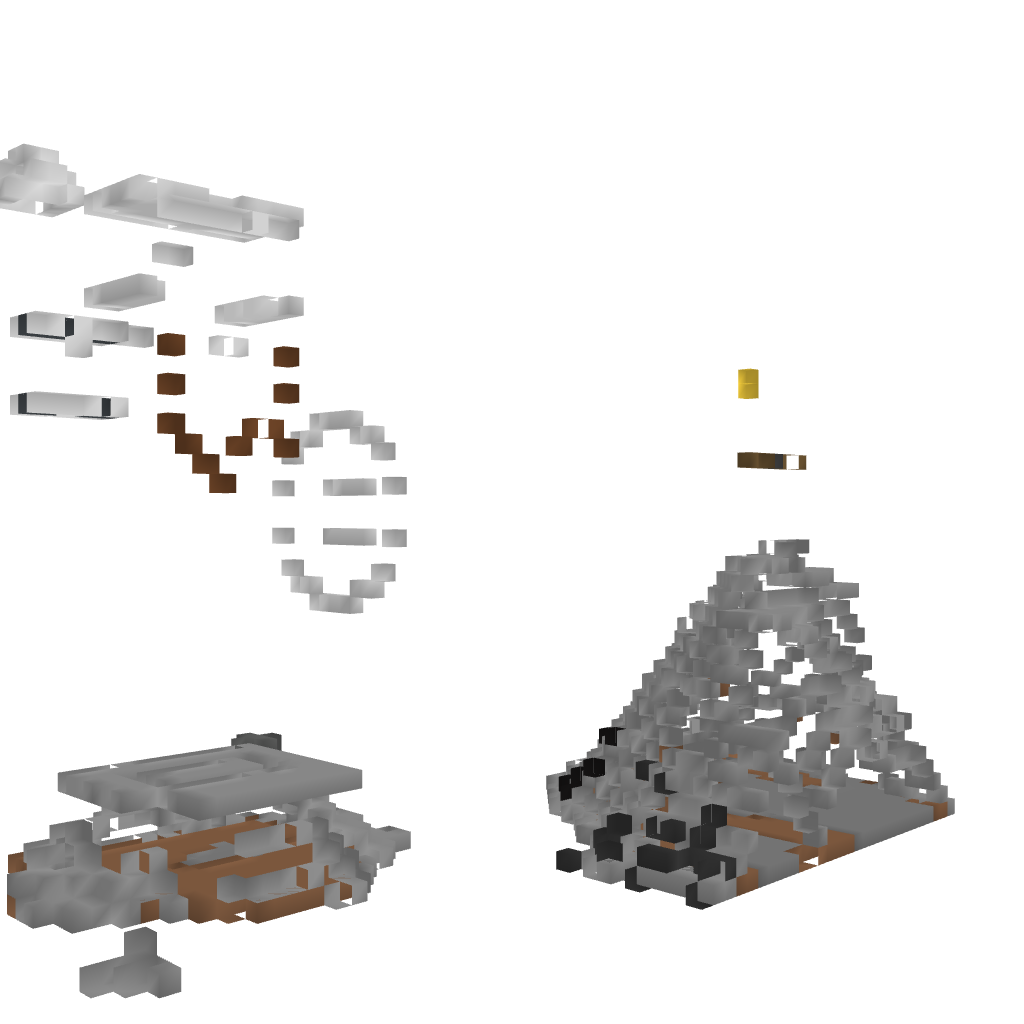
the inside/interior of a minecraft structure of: Statue of Athena